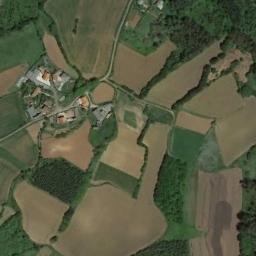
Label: rectangular_farmland